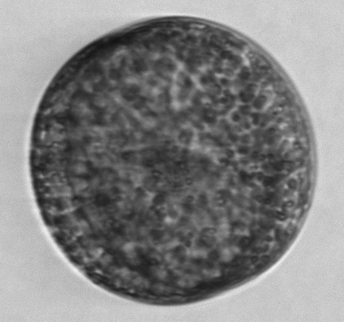
Label: Coscinodiscus